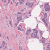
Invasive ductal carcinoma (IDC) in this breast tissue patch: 1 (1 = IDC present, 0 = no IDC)